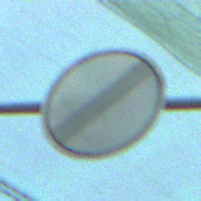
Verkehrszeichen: EndeSaemtlicherBegrenzungen
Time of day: MorningAfternoon
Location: Roofed (Special)
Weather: PartlyCloudy
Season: NotSpecified
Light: Natural